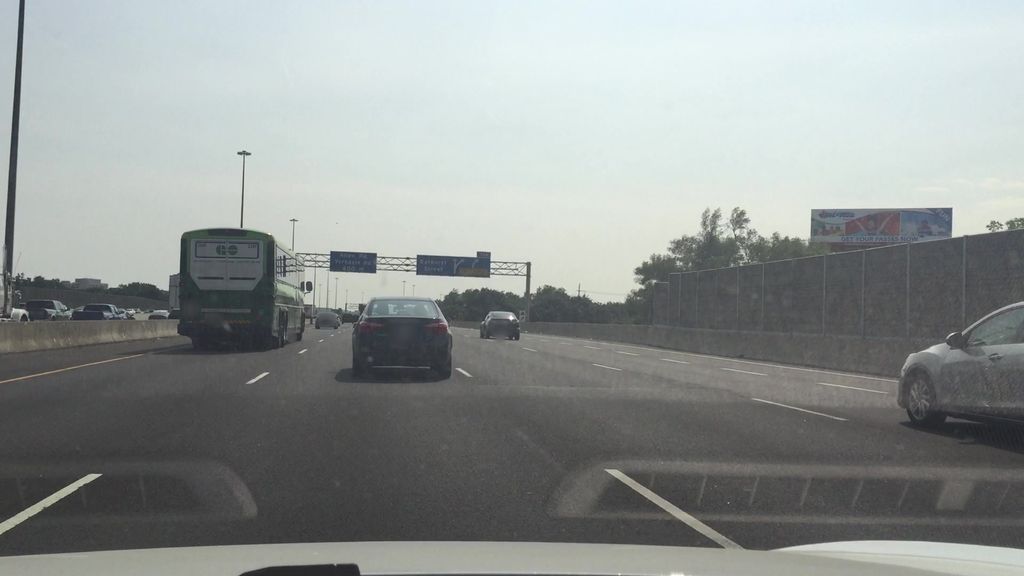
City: toronto